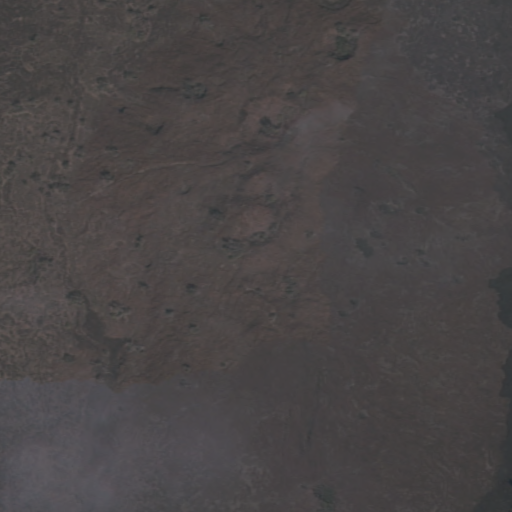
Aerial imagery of mountain in Hawaii named Puu Ulaula containing only unknown